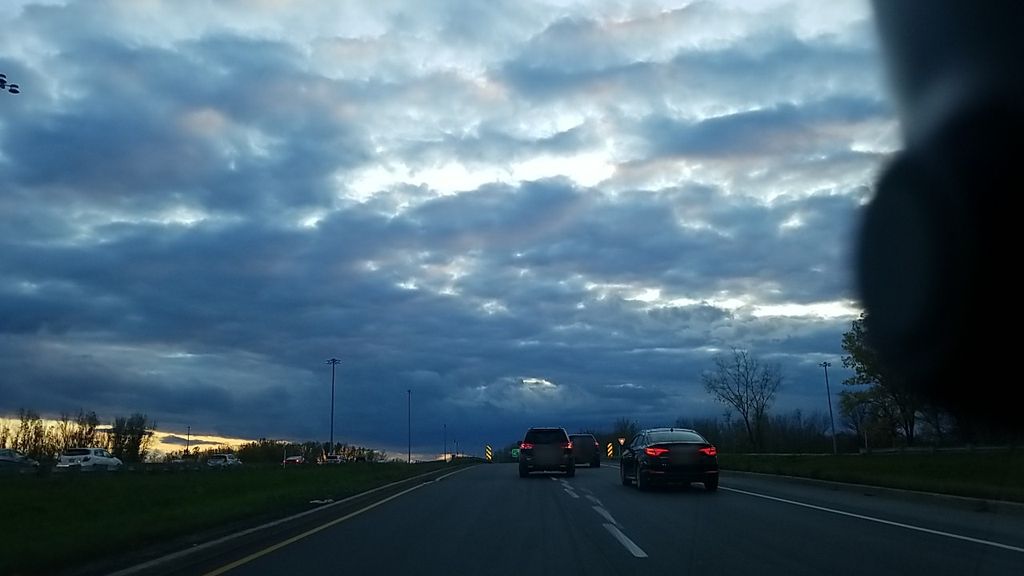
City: montreal